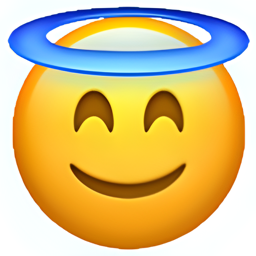
Name: smiling face with halo
Emoji: 😇
Group: Smileys & Emotion
Sub-group: face-smiling